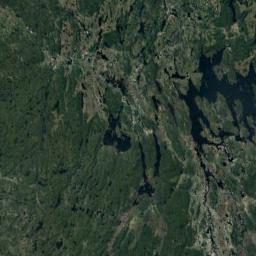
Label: wetland